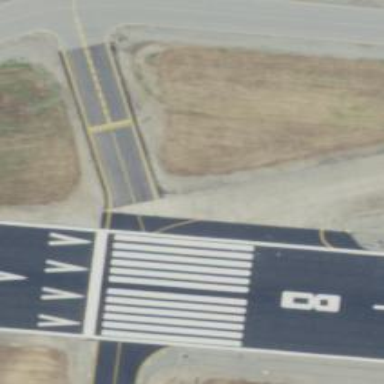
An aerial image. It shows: Image of taxiway at airport.